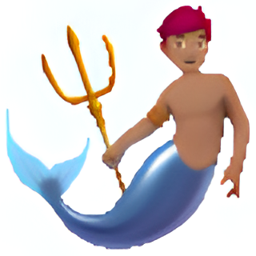
Name: merperson
Emoji: 🧜🏽
Group: People & Body
Sub-group: person-fantasy